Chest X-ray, AP view. Patient: 22 years old, sex M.
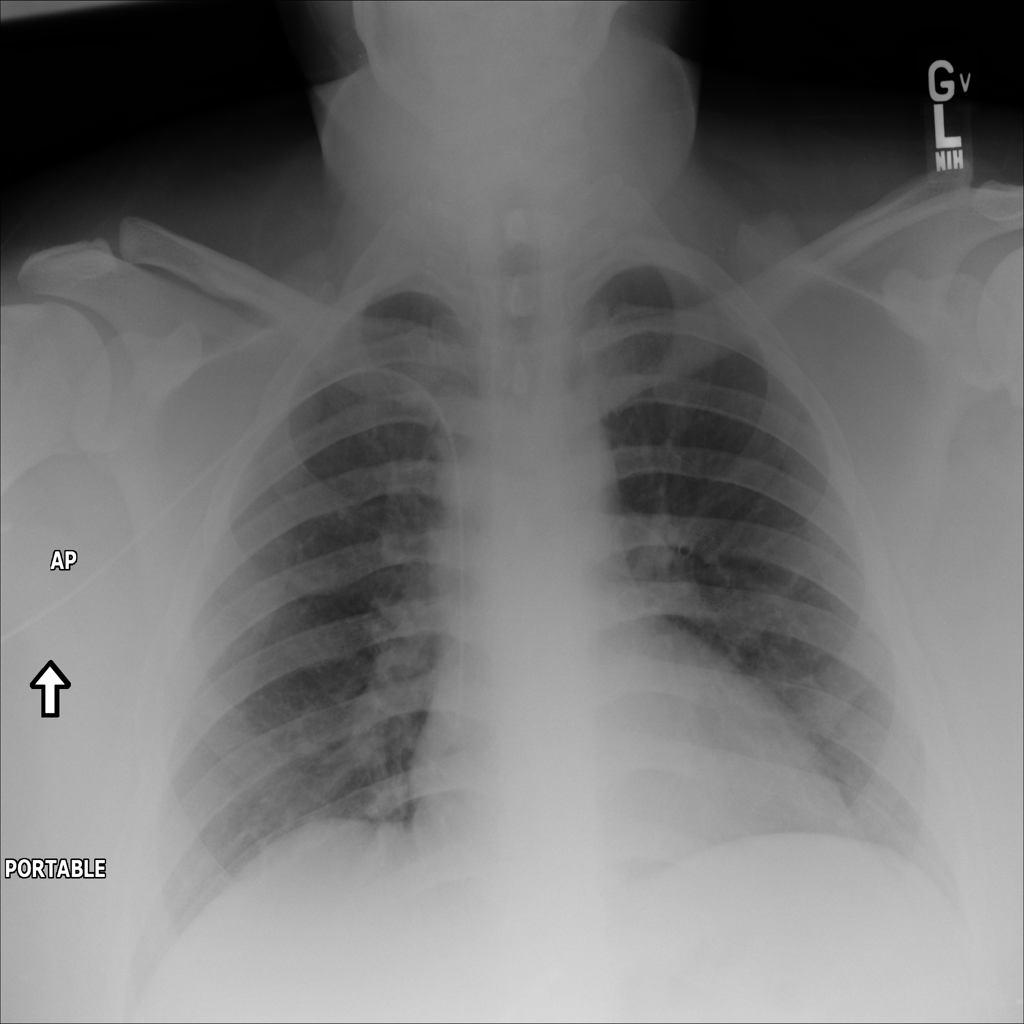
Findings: No Finding